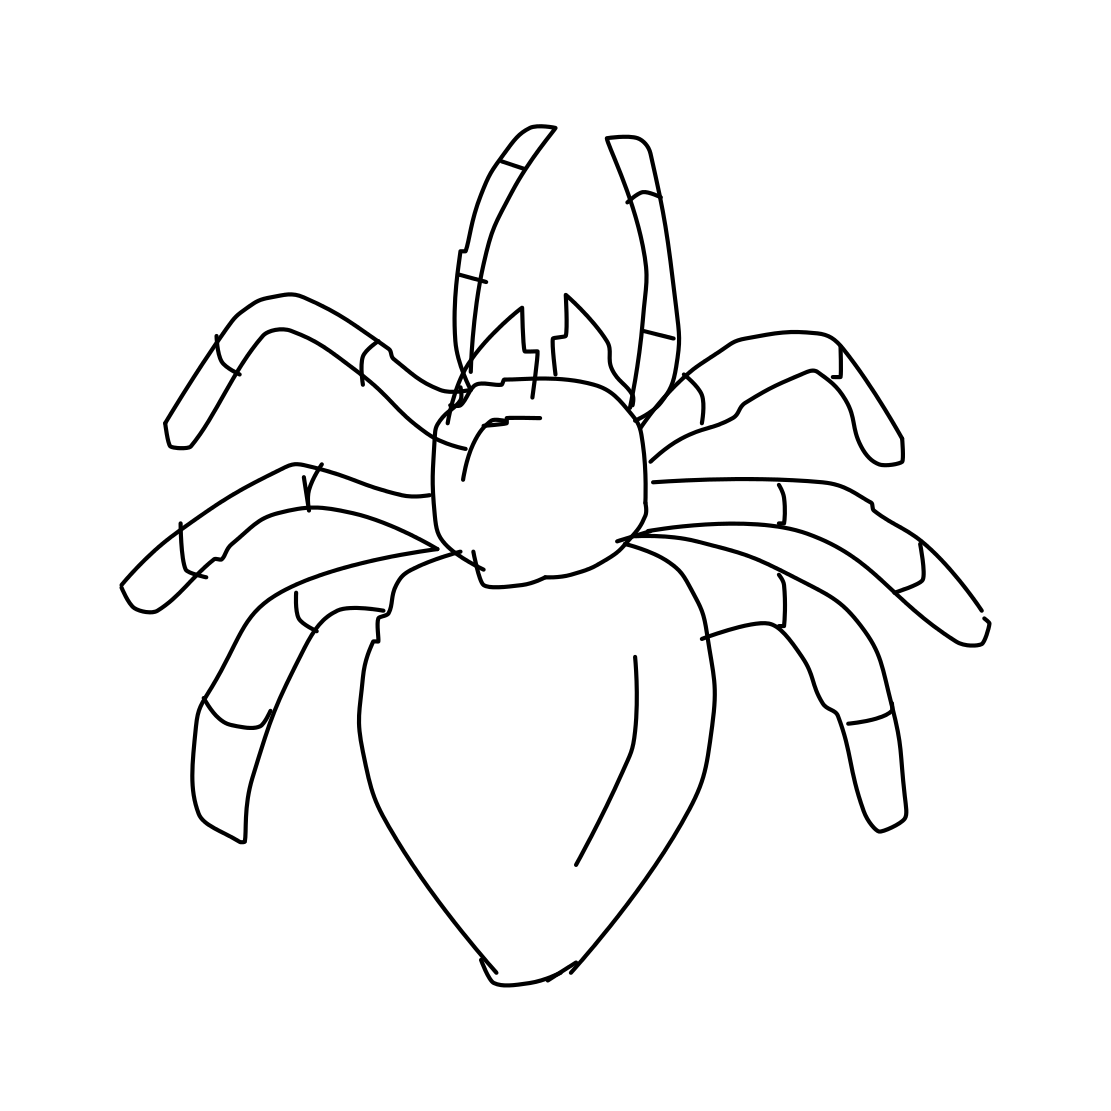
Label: spider